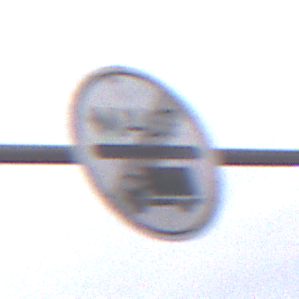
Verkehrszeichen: EndeMautpflicht
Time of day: MorningAfternoon
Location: Outdoor (Urban)
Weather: Overcast
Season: NotSpecified
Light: Natural